Question: I can view the OL3-Cesium examples from the website <URL> perfectly.
When I view this <URL>, I get the 3D view when I click on enable/disable button.
Now I have downloaded the <URL>. When I try to view the same example from the examples folder, the example does not work the same.
This is the output when I open main.html from my system:

I don't know if I am missing something here
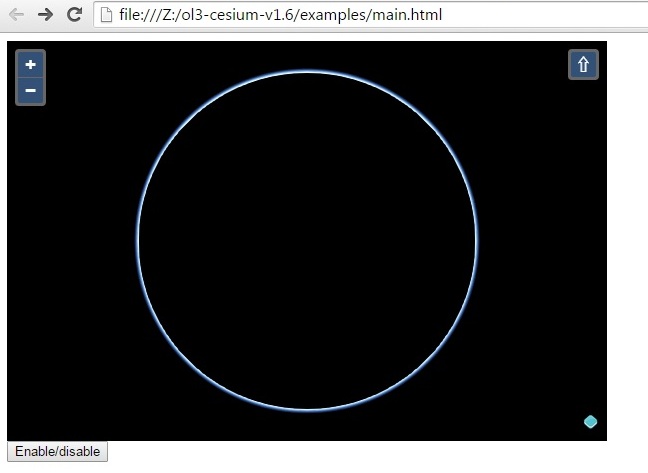
Answer: The overall problem is that you are running the example directly from the filesystem. The directory needs to be hosted under a web server, even the most basic server will do. For example, if you have python installed, just run 'python -m SimpleHTTPServer' in the root and browse to 'http://localhost:8000/'.
The exact problem you are seeing is that the default imagery provider is configured to use the same URI protocol as the site being visited, i.e. if you are at an http site, it uses http. If you are at https, it uses https. Since you opened directly from disk, you are using file://, which causes the imagery to try and use file:// as well. Since you have no such imagery on your system nothing shows up in the globe.
It is technically possible to use Cesium and Open Layers completely offline, but care must be taken and it looks like that example was not written with it in mind.